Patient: sex M, age 66
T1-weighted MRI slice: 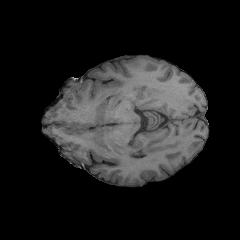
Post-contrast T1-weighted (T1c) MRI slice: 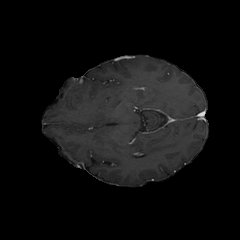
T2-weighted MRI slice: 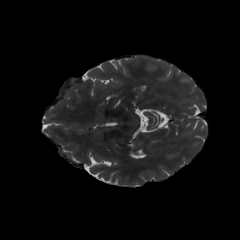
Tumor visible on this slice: no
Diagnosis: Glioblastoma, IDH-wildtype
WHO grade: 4